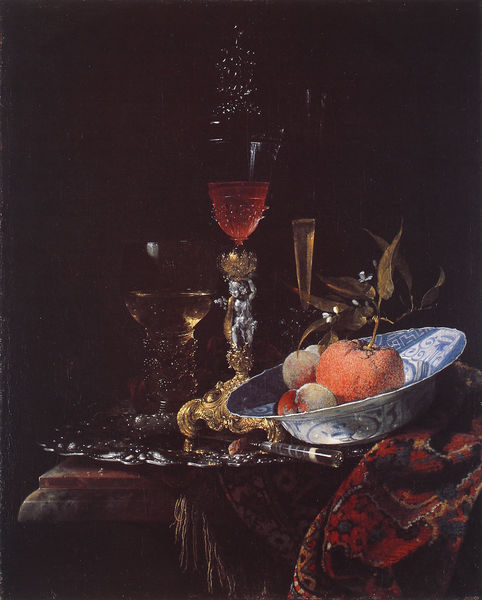
Titel: Weinglas mit einem vergoldetem Fuß und Früchteschüssel
Künstler: Willem Kalf
Institution: Cleveland, The Cleveland Museum of Art
Schlagwörter: blätter, schatten, weiß, glas, licht, marmor, orange, tisch, obst, rose, rot, tuch, teppich, gläser, messer, schale, schüssel, silber, tablett, fransen, gold, früchte, putte, stilleben, stillleben, wein, platte, tablet, brokat, schimmel, pfirsich, pokal, prozellan, pilz, pokale, silbertablett